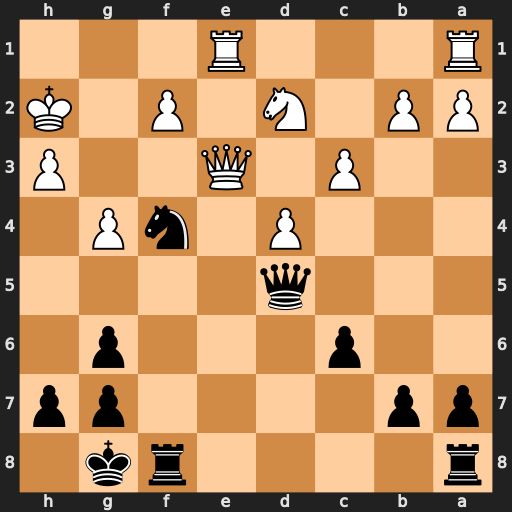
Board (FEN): r4rk1/pp4pp/2p3p1/3q4/3P1nP1/2P1Q2P/PP1N1P1K/R3R3
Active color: b
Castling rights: -
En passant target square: -
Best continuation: Qg2#